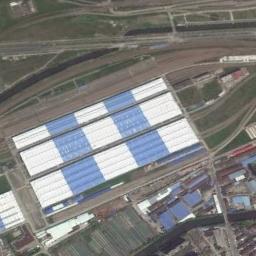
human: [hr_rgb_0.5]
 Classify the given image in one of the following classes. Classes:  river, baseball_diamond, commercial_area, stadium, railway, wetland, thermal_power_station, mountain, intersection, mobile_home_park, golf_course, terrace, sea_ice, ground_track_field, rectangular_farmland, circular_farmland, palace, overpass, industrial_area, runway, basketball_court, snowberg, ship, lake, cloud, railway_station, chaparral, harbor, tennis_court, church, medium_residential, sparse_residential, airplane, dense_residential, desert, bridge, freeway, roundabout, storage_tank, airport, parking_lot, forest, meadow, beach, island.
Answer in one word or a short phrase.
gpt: railway_station